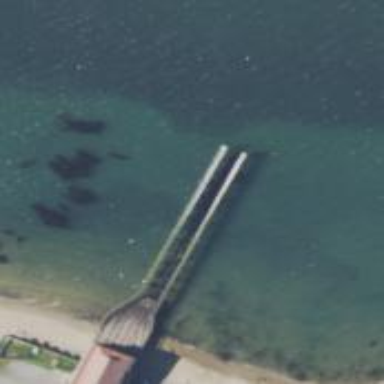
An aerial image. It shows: Man-made pier.